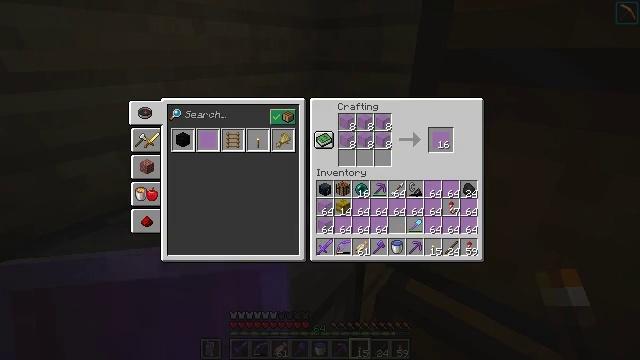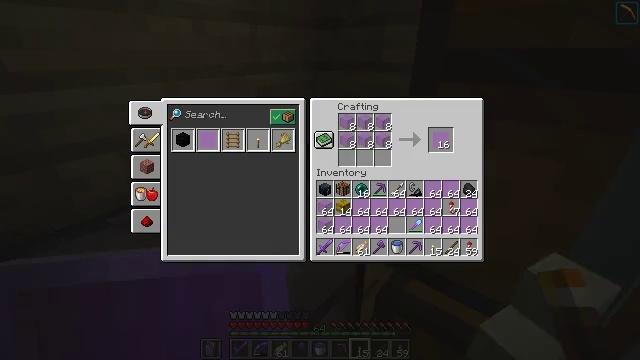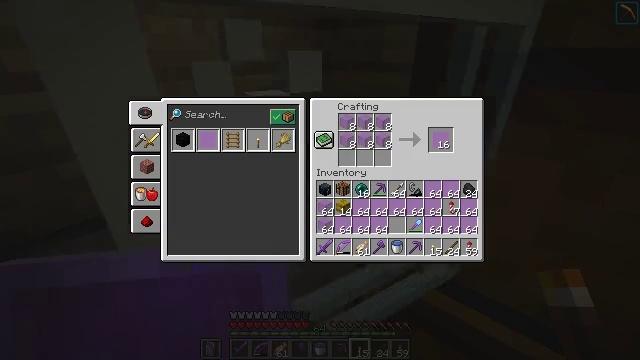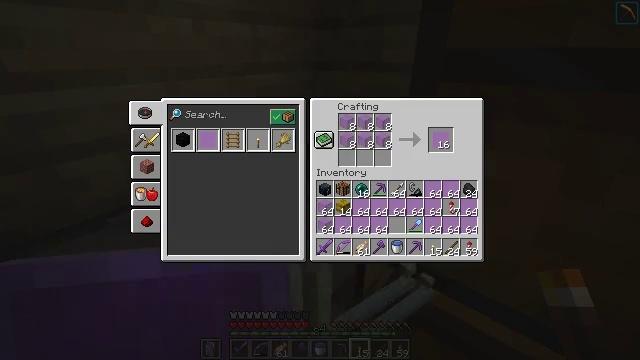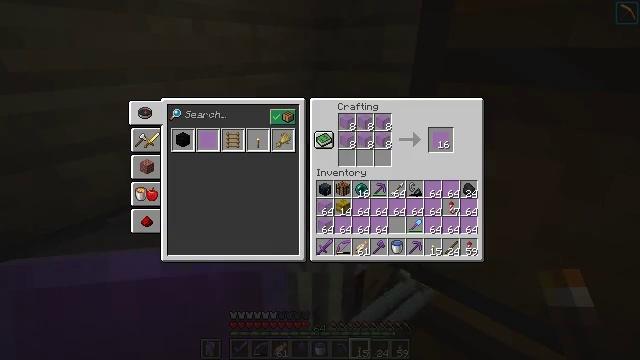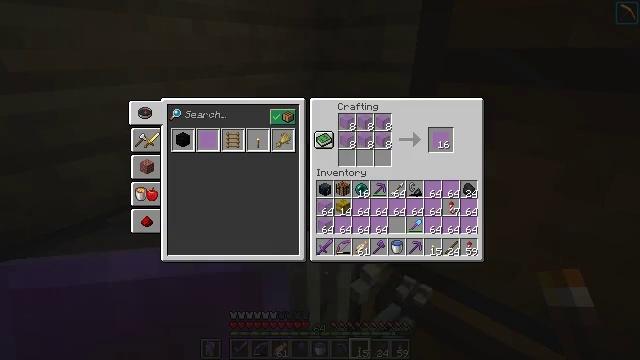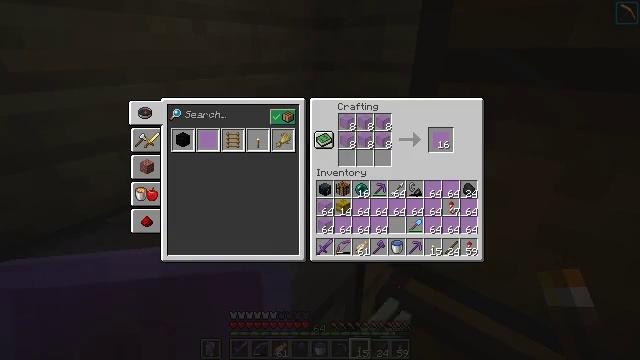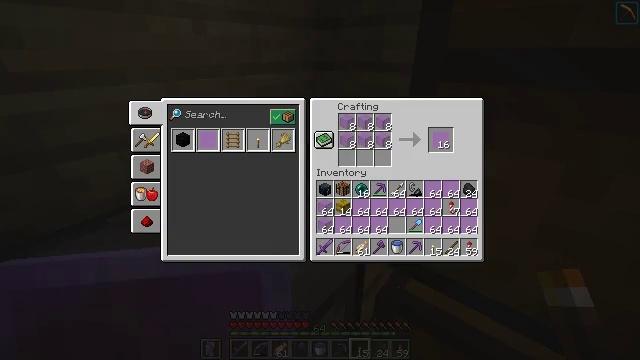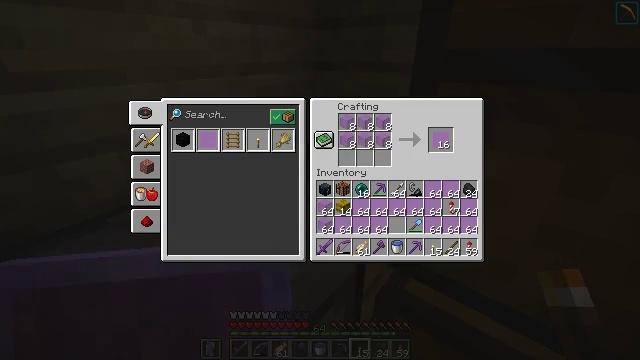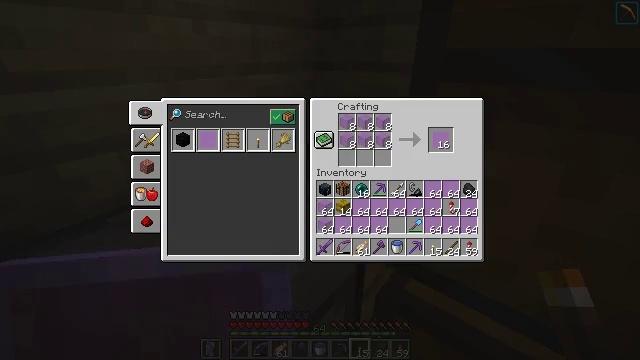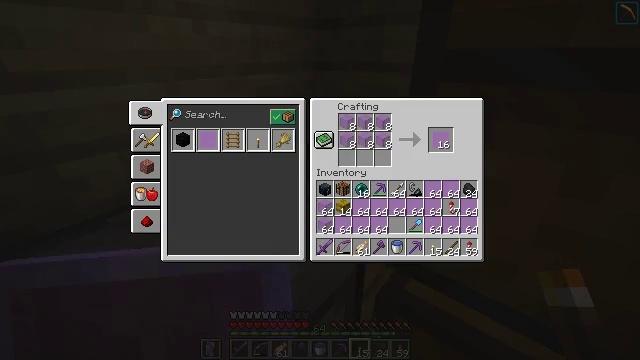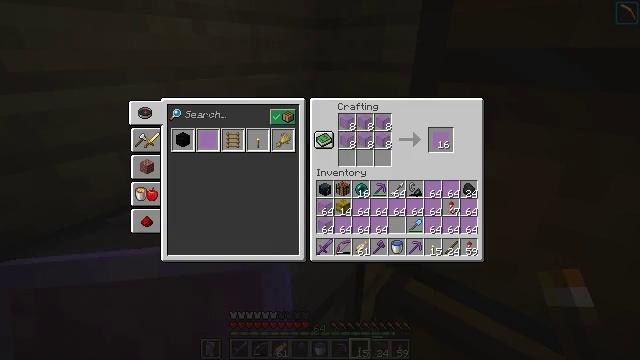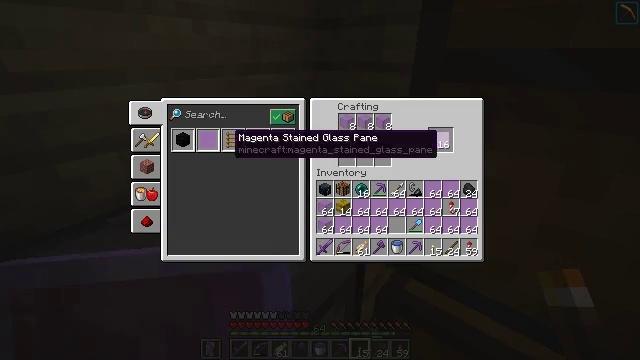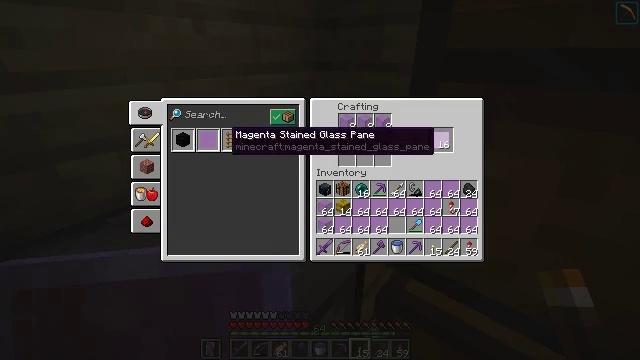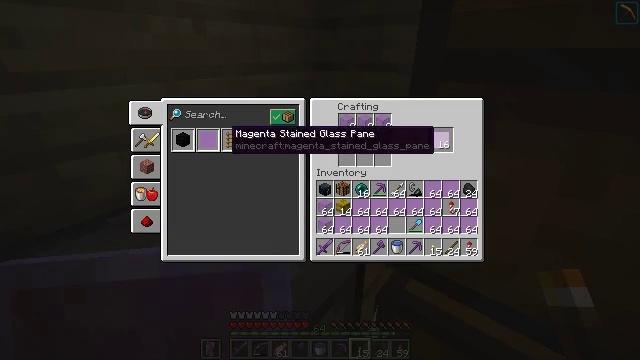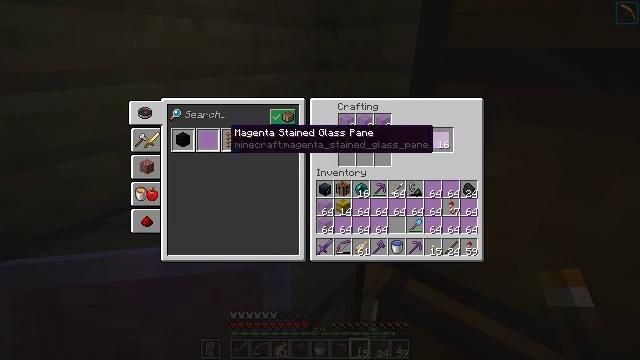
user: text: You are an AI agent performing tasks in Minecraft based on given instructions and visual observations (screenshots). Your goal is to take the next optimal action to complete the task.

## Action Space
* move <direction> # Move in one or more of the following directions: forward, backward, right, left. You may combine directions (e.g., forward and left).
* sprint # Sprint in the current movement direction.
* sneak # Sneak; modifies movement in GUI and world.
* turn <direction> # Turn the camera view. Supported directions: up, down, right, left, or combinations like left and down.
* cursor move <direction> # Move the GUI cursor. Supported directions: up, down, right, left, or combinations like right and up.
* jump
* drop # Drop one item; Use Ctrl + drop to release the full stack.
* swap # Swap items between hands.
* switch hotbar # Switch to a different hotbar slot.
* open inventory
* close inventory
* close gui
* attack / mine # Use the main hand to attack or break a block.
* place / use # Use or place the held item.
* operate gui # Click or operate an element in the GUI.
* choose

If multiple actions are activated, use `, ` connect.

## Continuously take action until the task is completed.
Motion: motion action
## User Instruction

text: Take glass blocks and magenta dye to craft magenta stained glass pane.
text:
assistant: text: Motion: open gui
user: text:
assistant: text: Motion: no_op
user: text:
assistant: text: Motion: no_op
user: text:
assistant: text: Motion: cursor move left and up
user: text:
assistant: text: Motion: cursor move left and up
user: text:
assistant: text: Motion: cursor move left and up
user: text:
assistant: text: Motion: cursor move up
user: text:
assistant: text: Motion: cursor move up
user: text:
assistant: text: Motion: no_op
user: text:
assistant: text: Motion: no_op
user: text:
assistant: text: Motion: sneak
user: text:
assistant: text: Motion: sneak
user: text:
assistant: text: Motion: sneak
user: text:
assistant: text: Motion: sneak
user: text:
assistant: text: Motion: sneak
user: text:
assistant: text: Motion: sneak
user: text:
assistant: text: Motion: sneak, operate gui
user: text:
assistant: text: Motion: sneak, operate gui
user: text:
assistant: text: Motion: sneak, operate gui
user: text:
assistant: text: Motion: sneak, operate gui
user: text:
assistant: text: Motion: sneak, operate gui
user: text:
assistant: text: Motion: sneak, operate gui
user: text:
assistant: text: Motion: sneak, operate gui
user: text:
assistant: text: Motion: sneak, operate gui
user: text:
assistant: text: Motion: sneak, operate gui
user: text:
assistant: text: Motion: sneak, operate gui
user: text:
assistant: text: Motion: sneak, operate gui
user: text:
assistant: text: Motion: sneak, operate gui
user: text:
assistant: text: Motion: sneak, operate gui
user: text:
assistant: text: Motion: sneak, operate gui